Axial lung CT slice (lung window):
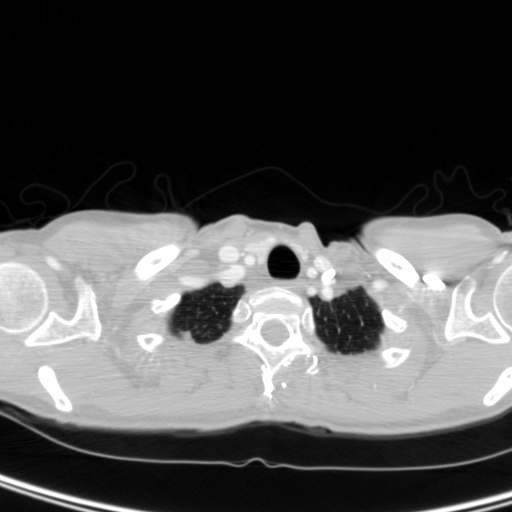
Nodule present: no